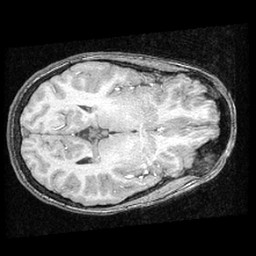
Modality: T1w
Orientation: axial
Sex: female
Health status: ill
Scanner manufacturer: ge
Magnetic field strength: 1.5 T
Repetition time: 21 s
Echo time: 0.008 s